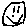
Label: smiley face